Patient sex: M
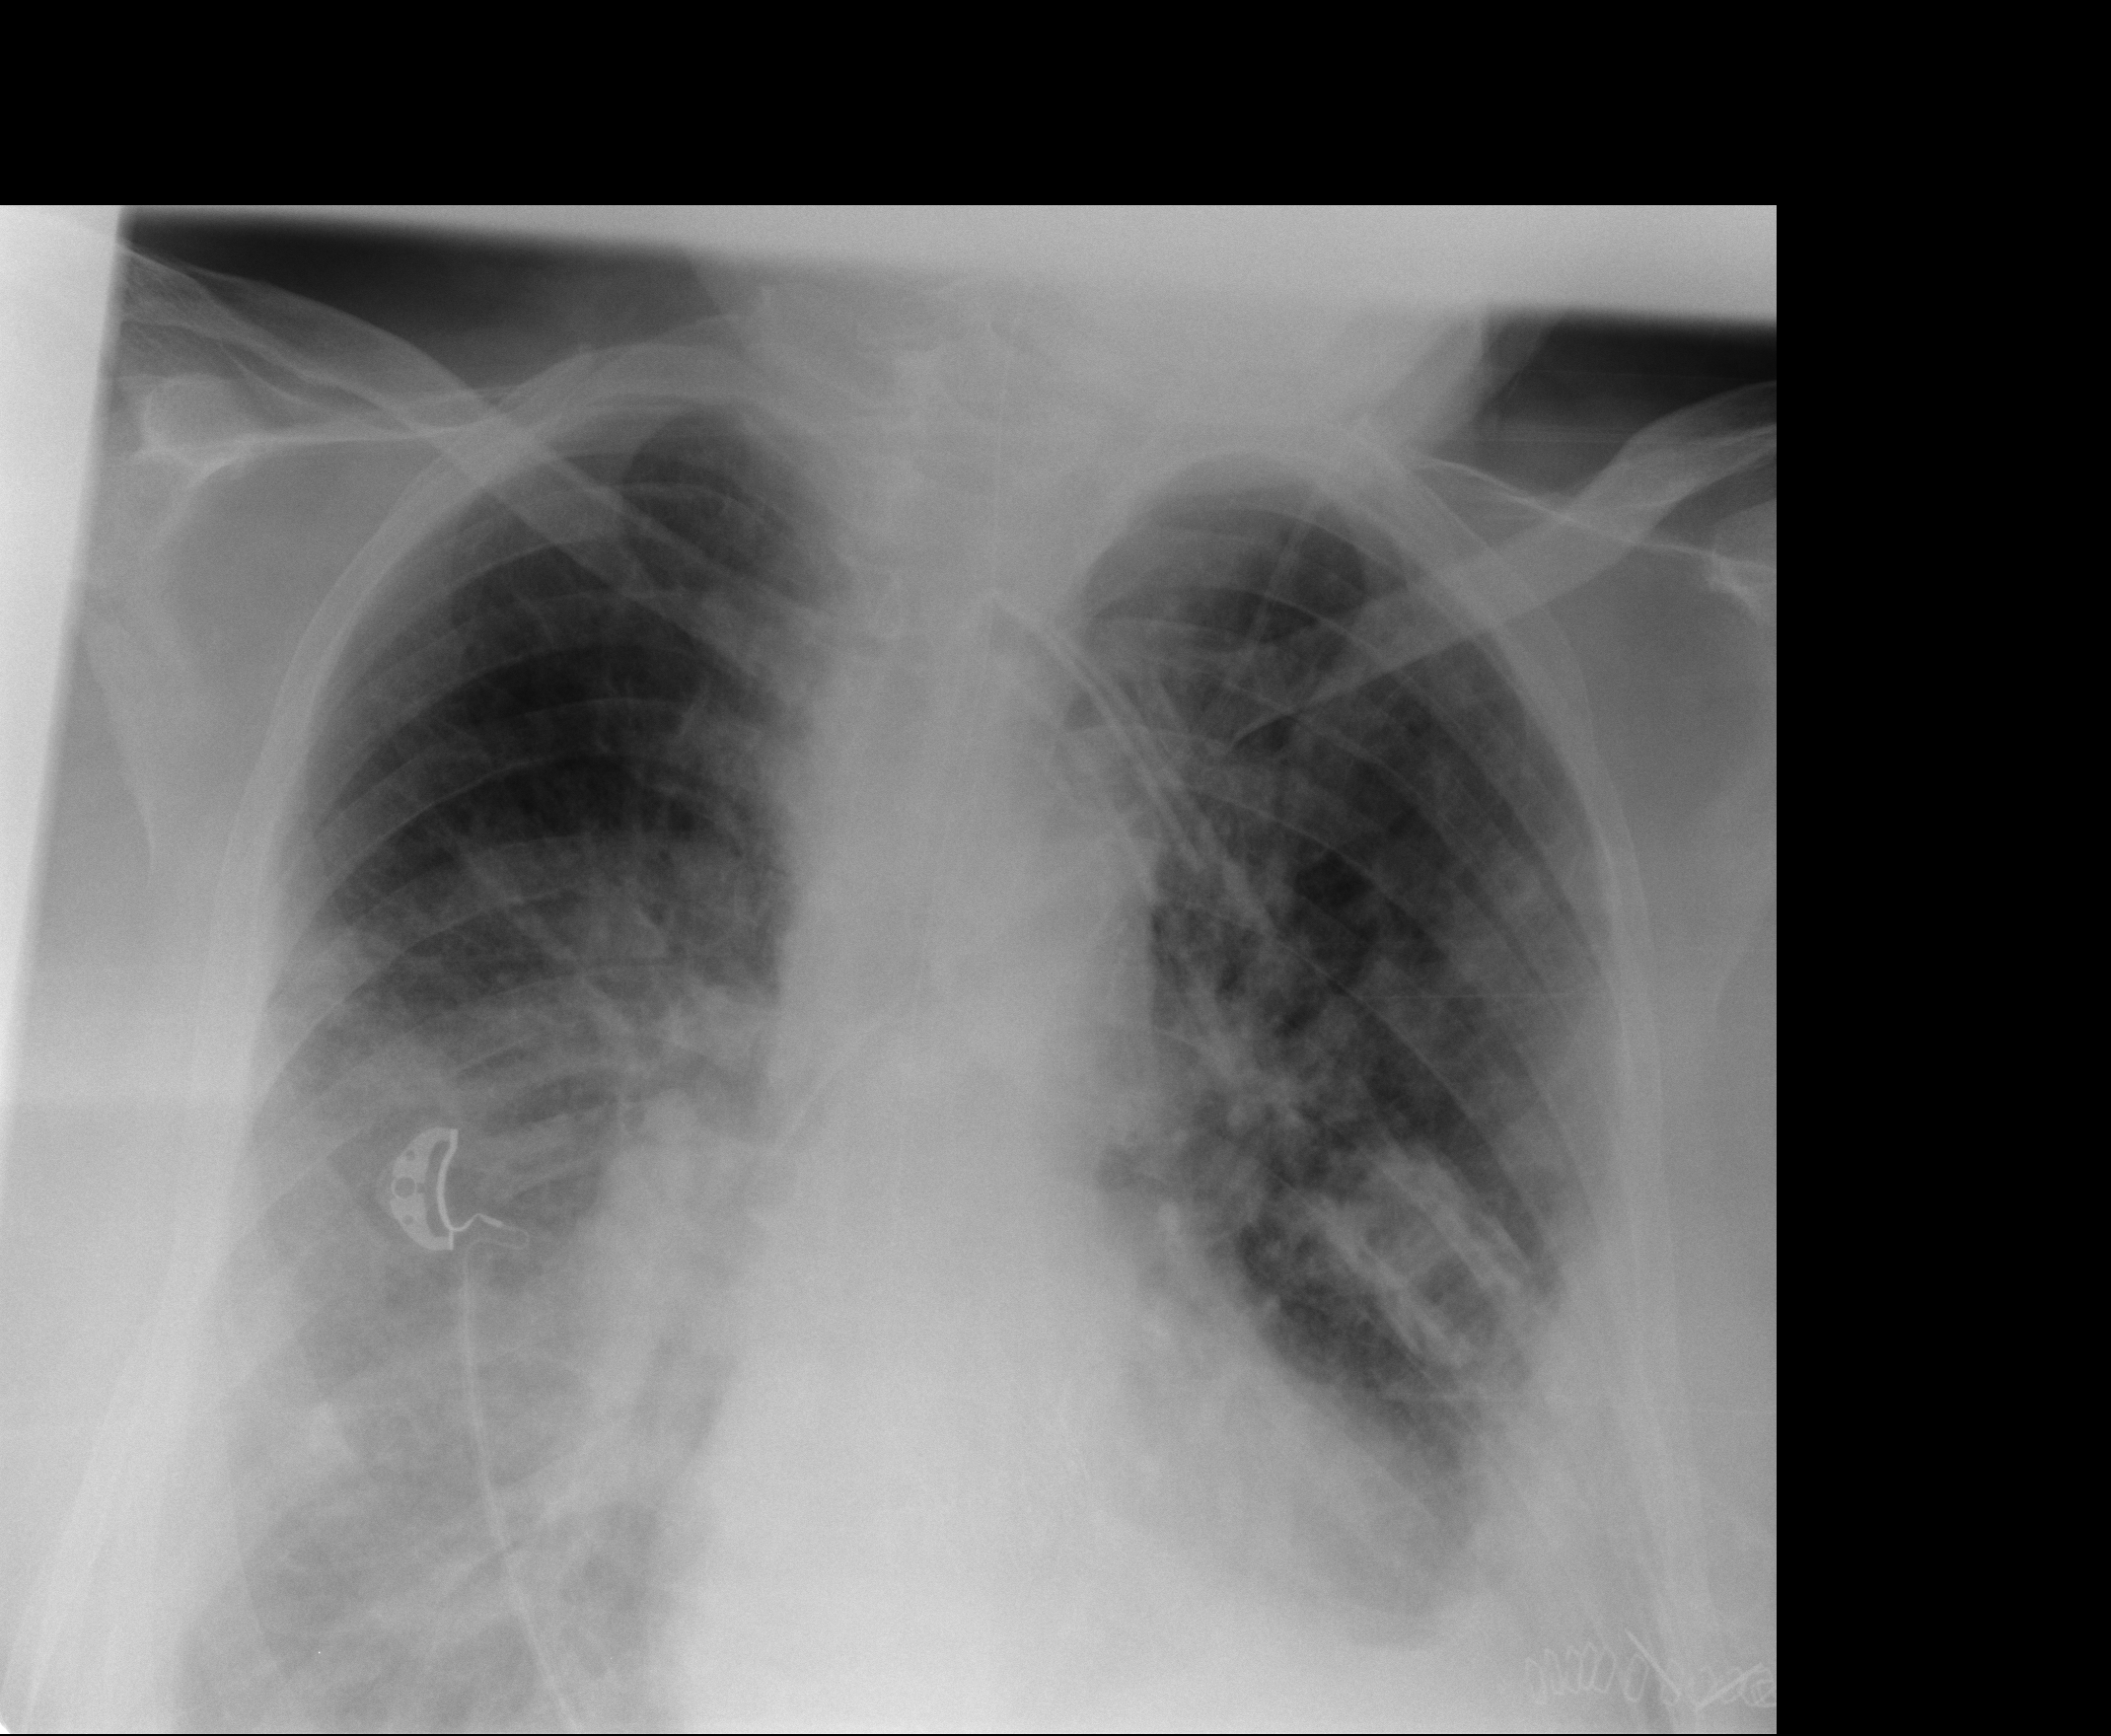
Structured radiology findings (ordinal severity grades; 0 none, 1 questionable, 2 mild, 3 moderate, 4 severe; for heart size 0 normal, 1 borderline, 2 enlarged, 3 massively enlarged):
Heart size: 2
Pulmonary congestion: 3
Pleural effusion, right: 3
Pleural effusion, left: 3
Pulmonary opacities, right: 2
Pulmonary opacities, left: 2
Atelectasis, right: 2
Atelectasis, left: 2